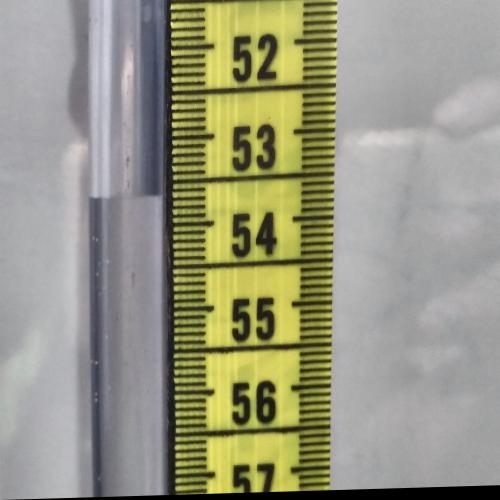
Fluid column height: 53.6 cm